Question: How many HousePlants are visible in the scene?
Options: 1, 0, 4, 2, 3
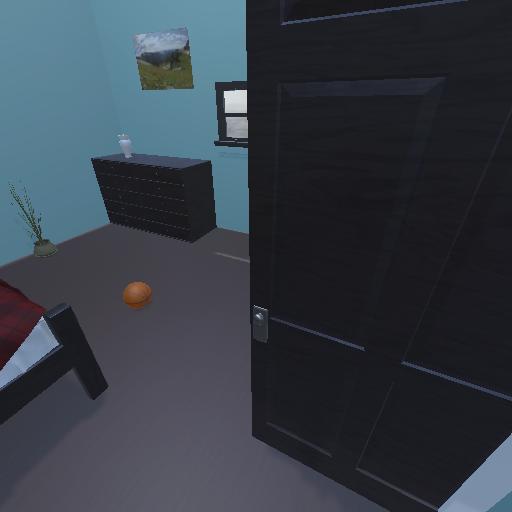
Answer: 1